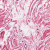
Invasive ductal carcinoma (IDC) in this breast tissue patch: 0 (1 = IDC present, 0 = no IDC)